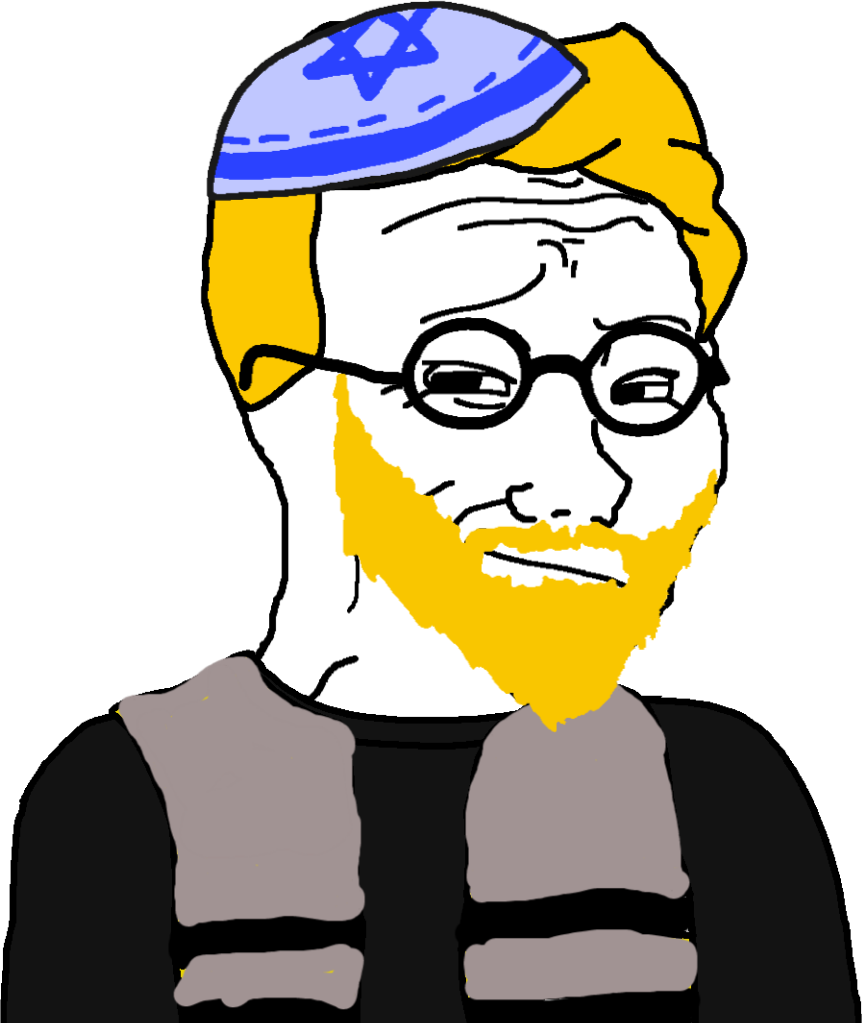
Label: 5_Smugjak